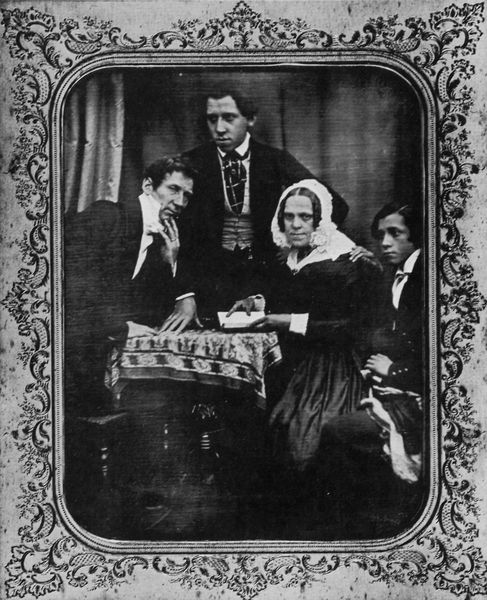
Titel: Der Optiker und Mechaniker Andreas Krüss, seine Frau Mary Ann, geboren Gabory und seine Söhne Edmund Johann und William Andres
Künstler: Hermann Biow
Schlagwörter: dunkel, gemälde, gruppe, hand, mann, weiß, mädchen, sitzen, frau, kleid, männer, schwarz, stuhl, stühle, stützen, tisch, tische, zeichnung, blick, dame, schleier, tuch, gesellschaft, haube, herren, muster, ornament, rock, alt, anzug, anzüge, hemd, jacke, jung, blicke, bluse, kragen, rahmen, ärmel, bild, hände, portrait, porträt, tischdecke, tischtuch, vorhang, interieur, decke, drei, familie, kind, mutter, spitzen, vater, kinn, scheitel, ranken, bilderrahmen, amerika, krawatte, ernst, dekor, ornamente, verzierung, atelier, tischchen, junge, rüschen, sakko, weste, foto, fotografie, photographie, deckchen, posen, vier, buch, porträts, schwarz weiss, jacken, photo, verziert, schnörkel, kravatte, leiden, wams, ornamentik, sohn, antiquität, söhne, lesung, photografie, verheiratet, daguerrotypie, familienfoto, junggesellen, dagueereotypie, seance, böser blick, famiie, buh, denkerposition, ertisch, seittisch, 'tuch